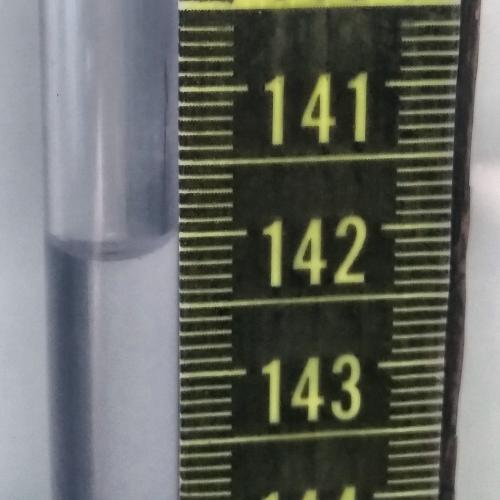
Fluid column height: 142.1 cm